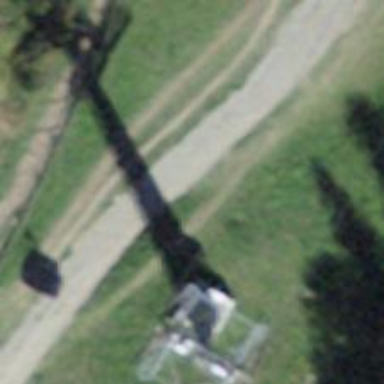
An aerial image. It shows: Pylon used for aerialway.